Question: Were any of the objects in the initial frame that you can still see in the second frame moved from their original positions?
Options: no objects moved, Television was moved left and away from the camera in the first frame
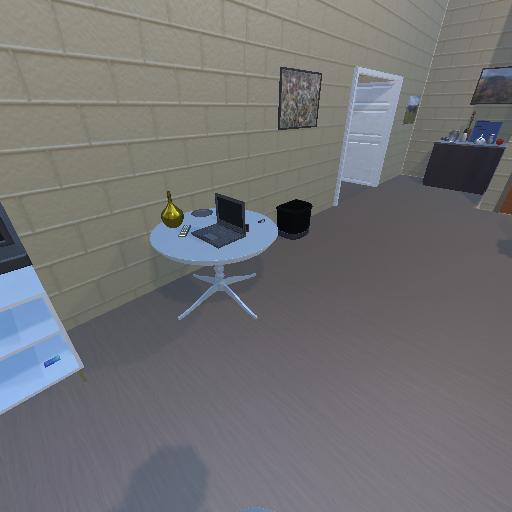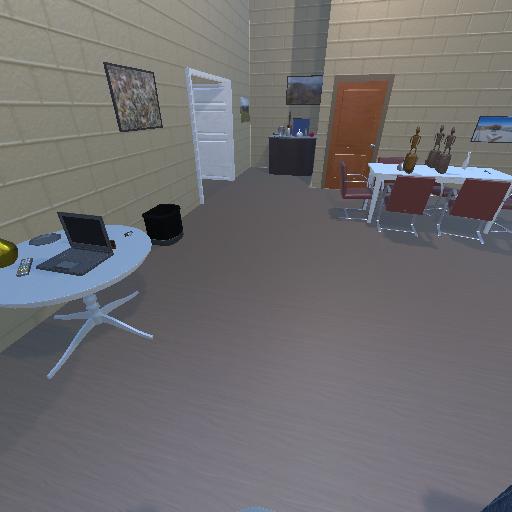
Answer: no objects moved